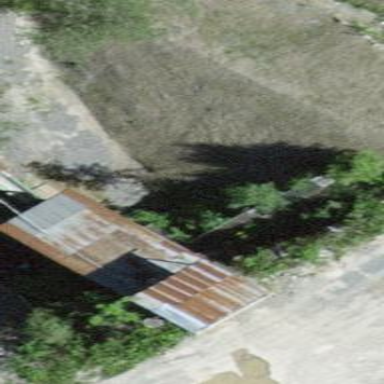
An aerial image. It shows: View of roof of building.